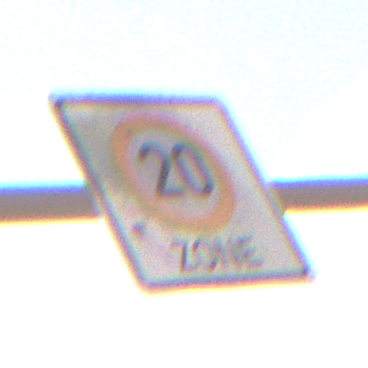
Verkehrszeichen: BeginnZone20
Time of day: Midday
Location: Outdoor (Nature)
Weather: PartlyCloudy
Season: NotSpecified
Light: Natural